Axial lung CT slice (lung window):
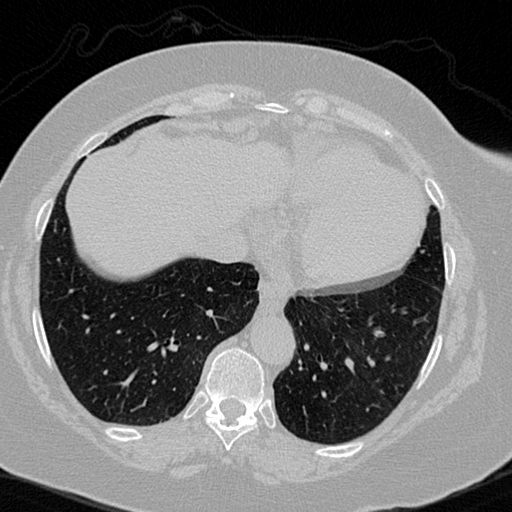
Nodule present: no